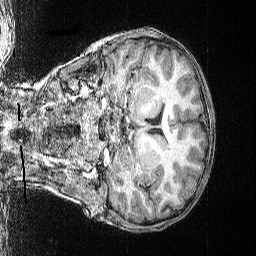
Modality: T1w
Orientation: coronal
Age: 81
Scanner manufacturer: siemens
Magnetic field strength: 3 T
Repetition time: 2.5 s
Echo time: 0.00347 s